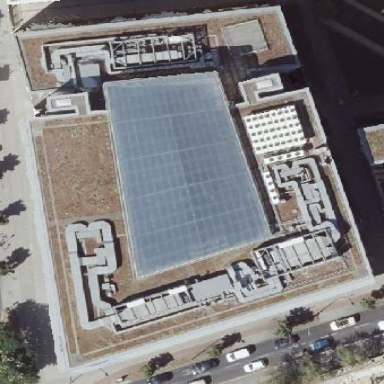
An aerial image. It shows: Office building with flat roof.